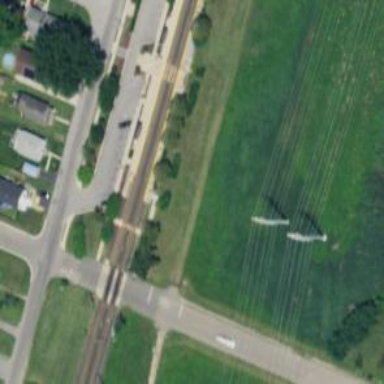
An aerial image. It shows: Crossing for the railway.